Field crop: maize
Growth stage: 2
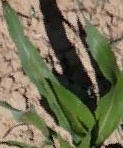
Species: maize